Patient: sex M, age 48
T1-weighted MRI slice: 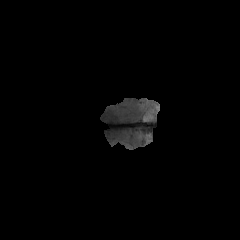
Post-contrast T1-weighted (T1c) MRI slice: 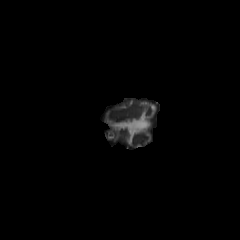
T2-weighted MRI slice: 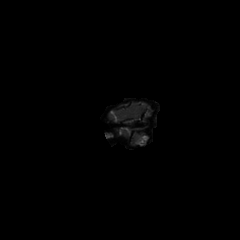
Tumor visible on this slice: no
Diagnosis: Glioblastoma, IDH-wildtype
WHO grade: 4